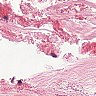
Metastatic tissue present: no